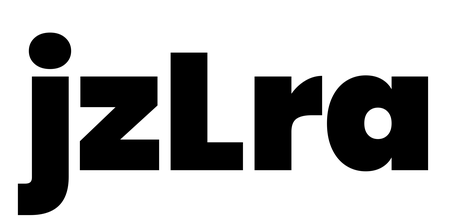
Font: Poppins-Black